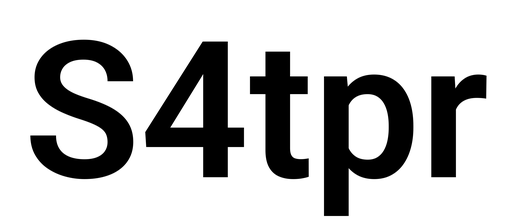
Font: Roboto_SemiBold